Interaction volume radius: 10 \u00c5
Interaction volume height: 35 \u00c5
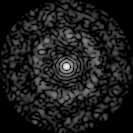
Disorder parameter: 0.8006